Aerial crown-view tile of a tropical tree (Barro Colorado Island, Panama), acquired 20250915:
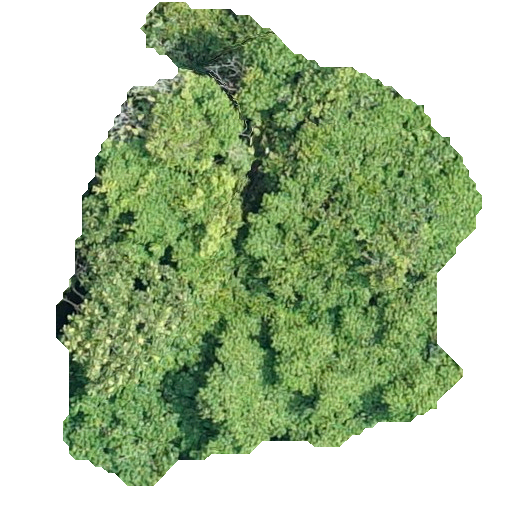
Species: Tachigali panamensis
GBIF accepted scientific name: Tachigali panamensis
Crown area: 205.434 m²